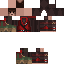
A male human skin with medium skin, wearing brown long hair dressed in a red hoodie and brown pants, featuring a closed mouth.